Question: I just started to code with Dart and Flutter a few days back.
So far I mostly used the Android Emulator for testing my Apps. Today I created a .apk to test it but the network images dont load.
Does anyone have an idea why thats so?

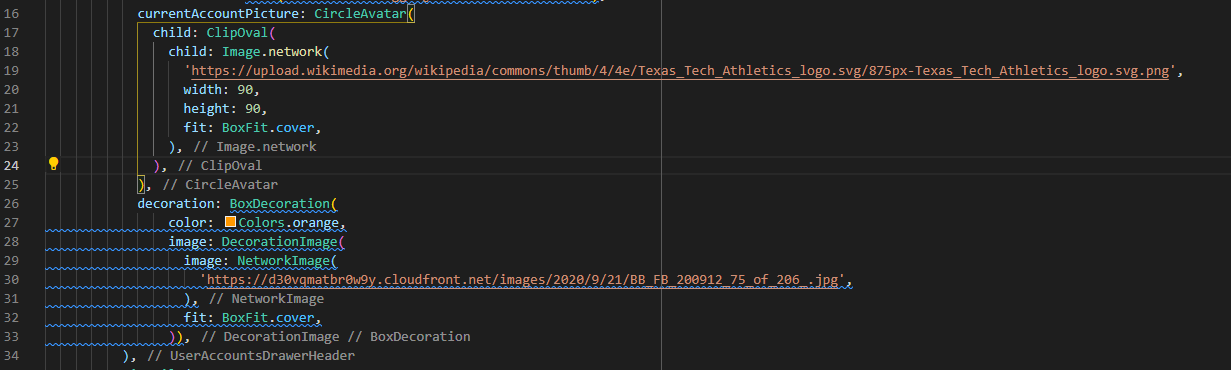
Answer: Try below line of codes hope its help to you
Add below line in 'project_name/android/app/src/main/AndroidManifest.xml' above '<application>' tag
'''
<uses-permission android:name="android.permission.INTERNET" />
'''
and 'if you display this images on web' try to run below command for running the project
'''
flutter run -d chrome --no-sound-null-safety --web-renderer=html
'''
try to run below command for build the web app
'''
flutter build web --no-sound-null-safety --web-renderer=html
'''